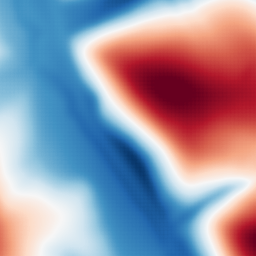
Category: multiscale
Decomposition family: dog
Decomposition parameters: sigma_low: 5
sigma_high: 100
Upsampling method: sinc_hamming
Upsampling parameters: scale: 8
kernel_size: 16
Upsampling scale: 8